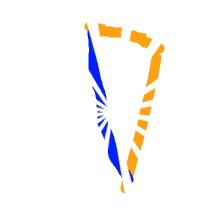
Shape: triangle